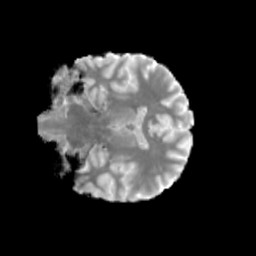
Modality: MD
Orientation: coronal
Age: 20
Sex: male
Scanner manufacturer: siemens
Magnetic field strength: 3 T
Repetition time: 3.23 s
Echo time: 0.0892 s